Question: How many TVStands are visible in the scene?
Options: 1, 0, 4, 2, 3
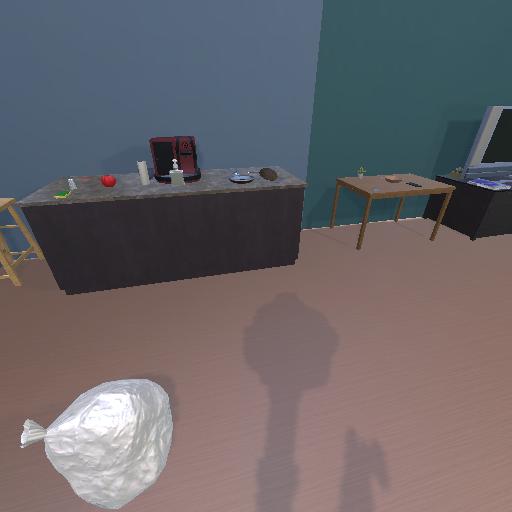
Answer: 1